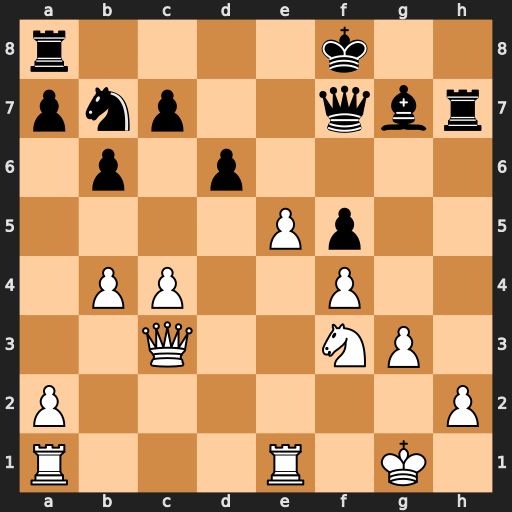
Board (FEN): r4k2/pnp2qbr/1p1p4/4Pp2/1PP2P2/2Q2NP1/P6P/R3R1K1
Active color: w
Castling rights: -
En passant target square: -
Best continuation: Ng5 Qh5 Nxh7+